Question: I need to click a 'Save' button that is at the bottom of a pop up window.
First I wrote code to simply click the 'Save' button but I got exception "button is not clickable at point (869, 383)." Ok, I thought, I'll scroll to the bottom of the pop up window so the button is visible and can be clicked. I implemented code to scroll down to where the button is visible, but still the exception "button not clickable at point" comes up and the button is not clicked. Please help
Here is my code
'''
//To scroll down to the bottom of pop up window
IJavaScriptExecutor down = (IJavaScriptExecutor)driver;
down.ExecuteScript("arguments[0].scrollTop = arguments[1];", driver.FindElement(By.Id("move_In")), 1000);
//Click Save button
driver.FindElement(By.XPath("//button[contains(.,'Save')]")).Click();
'''
Here is the elements in webpage:

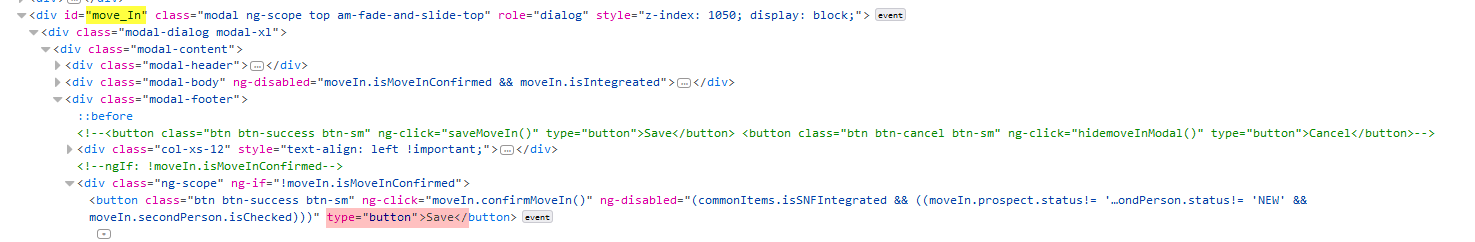
Answer: here is how you can click on button using javascript in java, I am sure it is quite similar in C#
'''
WebElement button = driver.findElement(By.id("someid"));
JavascriptExecutor jse = (JavascriptExecutor)driver;
jse.executeScript("arguments[0].click();", button);
'''